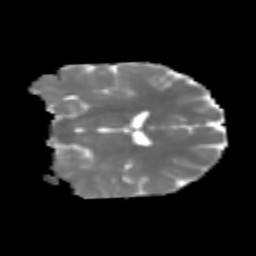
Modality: MD
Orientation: coronal
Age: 23
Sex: male
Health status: healthy